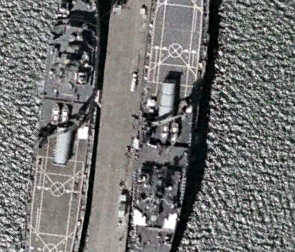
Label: combat